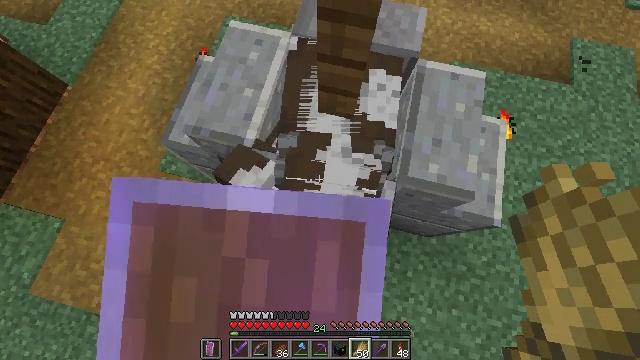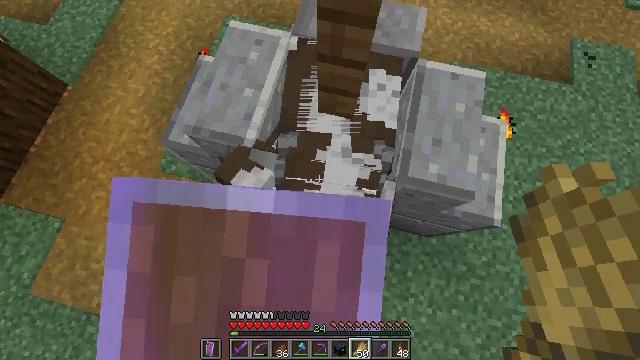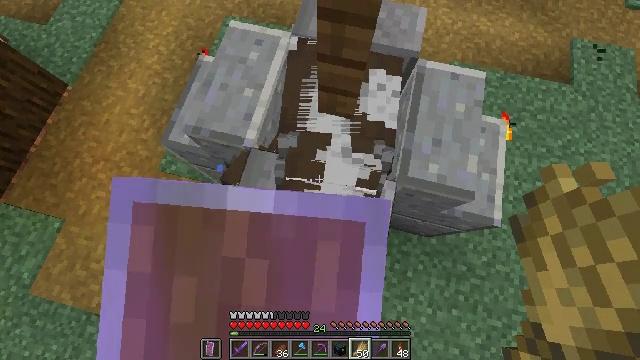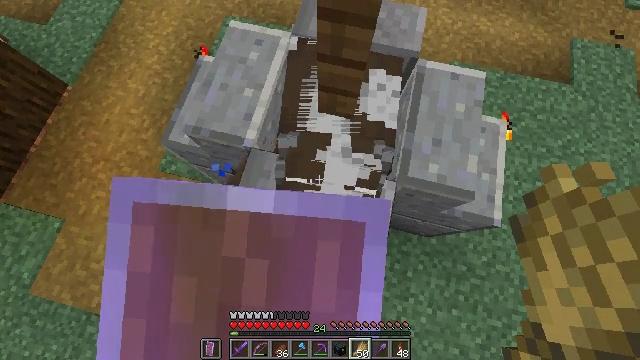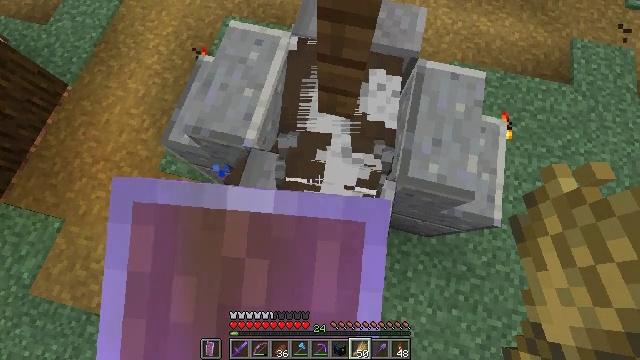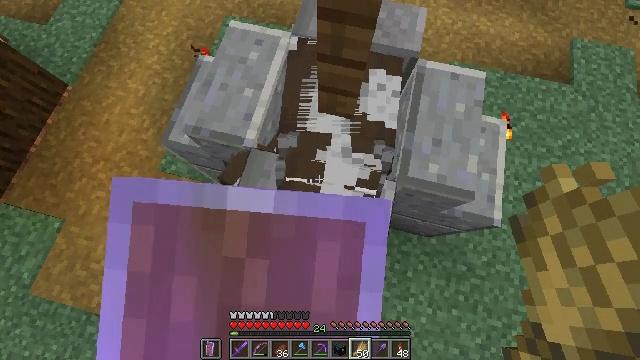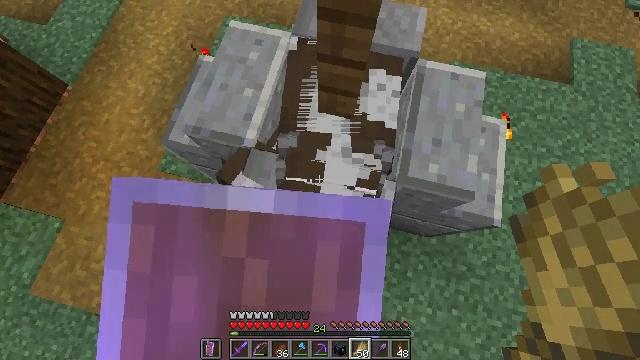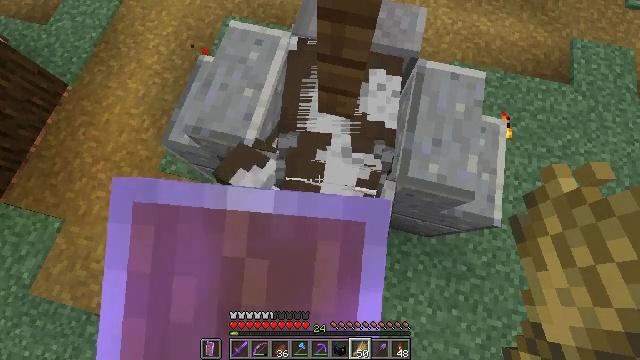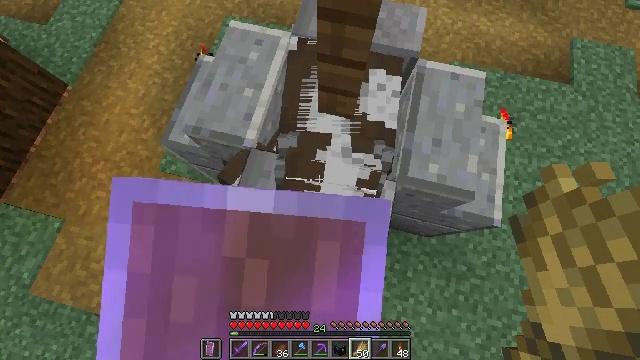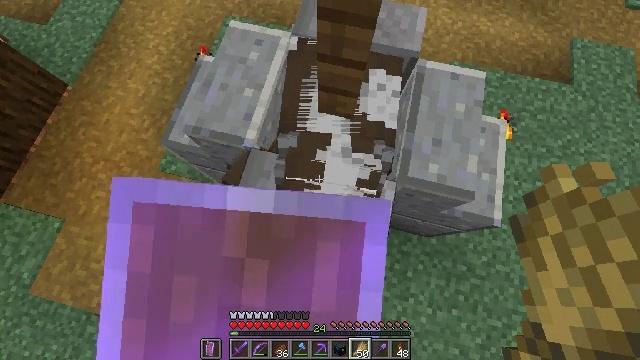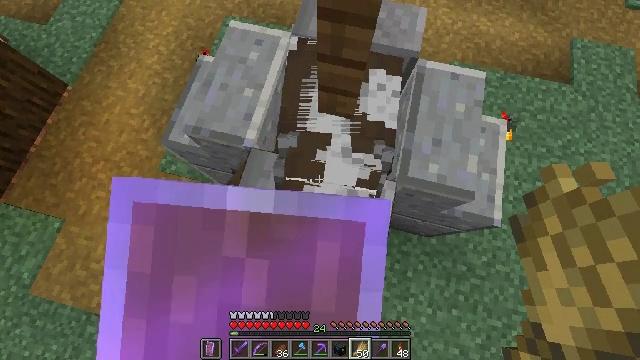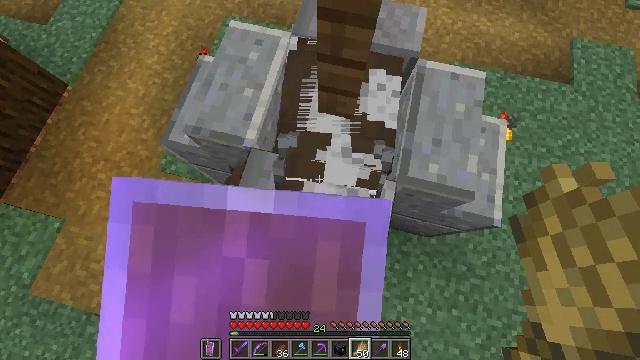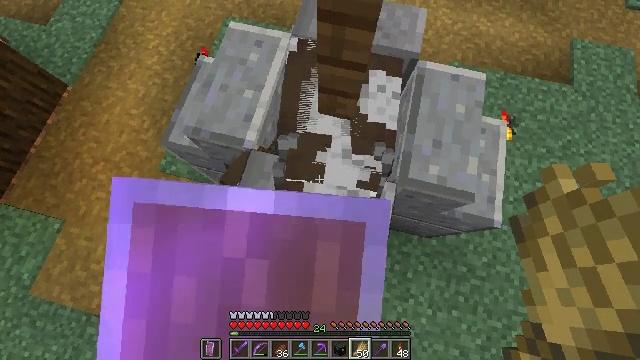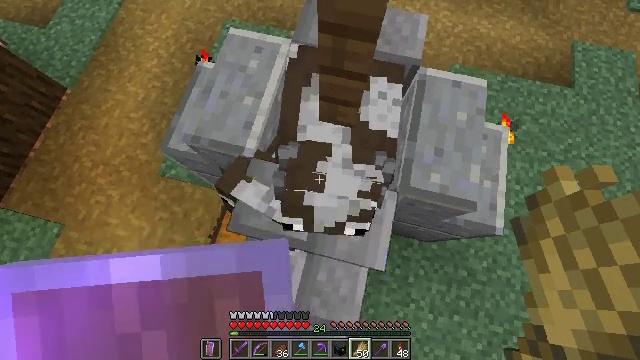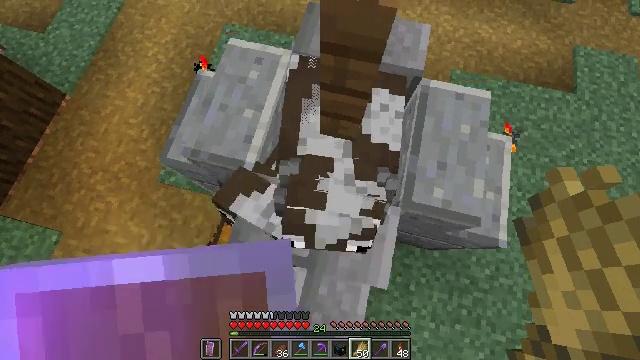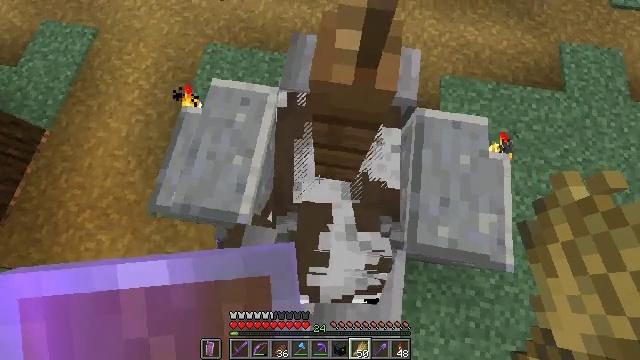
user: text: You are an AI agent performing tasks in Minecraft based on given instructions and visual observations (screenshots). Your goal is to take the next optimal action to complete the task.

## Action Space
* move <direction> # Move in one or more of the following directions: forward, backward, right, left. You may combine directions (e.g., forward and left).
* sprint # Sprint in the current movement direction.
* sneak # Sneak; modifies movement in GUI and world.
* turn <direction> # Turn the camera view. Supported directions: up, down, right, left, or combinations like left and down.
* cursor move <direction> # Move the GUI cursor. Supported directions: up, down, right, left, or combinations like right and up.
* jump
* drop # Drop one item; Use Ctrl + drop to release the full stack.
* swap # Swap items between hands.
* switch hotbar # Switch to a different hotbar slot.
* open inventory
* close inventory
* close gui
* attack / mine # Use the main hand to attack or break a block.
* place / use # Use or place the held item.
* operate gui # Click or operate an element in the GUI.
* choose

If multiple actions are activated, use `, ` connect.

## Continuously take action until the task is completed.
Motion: motion action
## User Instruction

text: Hunt animals.
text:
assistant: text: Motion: use / place
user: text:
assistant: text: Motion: use / place
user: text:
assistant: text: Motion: use / place
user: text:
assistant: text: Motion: use / place
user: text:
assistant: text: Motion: use / place
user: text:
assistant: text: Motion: use / place
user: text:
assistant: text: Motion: use / place
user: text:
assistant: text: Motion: use / place
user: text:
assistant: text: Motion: use / place
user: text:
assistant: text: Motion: use / place
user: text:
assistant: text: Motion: use / place
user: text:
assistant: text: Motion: move forward, use / place
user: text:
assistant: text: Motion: move forward
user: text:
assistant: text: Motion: move forward
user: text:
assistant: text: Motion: move forward, turn right
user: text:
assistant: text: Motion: move forward, turn right and down
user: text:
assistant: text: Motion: move forward
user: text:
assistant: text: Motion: turn down
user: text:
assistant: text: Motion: no_op
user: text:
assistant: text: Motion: no_op
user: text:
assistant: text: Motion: use / place
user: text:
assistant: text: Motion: use / place
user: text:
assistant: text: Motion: use / place
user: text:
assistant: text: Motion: use / place
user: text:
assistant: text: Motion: use / place
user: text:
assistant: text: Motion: use / place
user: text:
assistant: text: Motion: use / place
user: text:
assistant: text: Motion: use / place
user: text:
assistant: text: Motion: turn left, use / place
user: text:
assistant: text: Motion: turn left and down, use / place